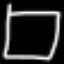
Label: square